Question:
Tried on emulate and run on physical device below android 4.4. It just not work and come out with this error.
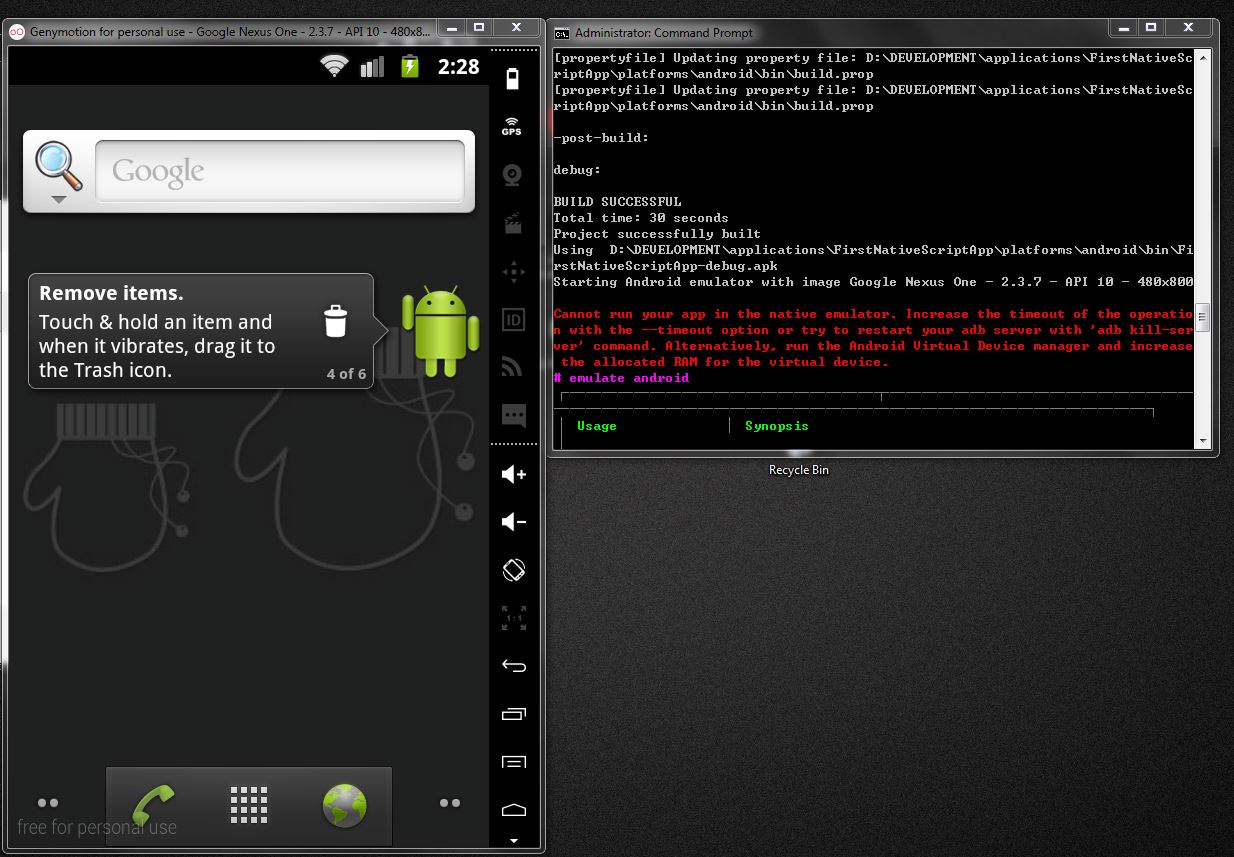
Answer: You shouldn't test app on physical android 4.0. NativeScript supports only devices with Android 4.2 (API level 17) or newer.